Field crop: maize
Growth stage: 2
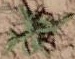
Species: atriplex